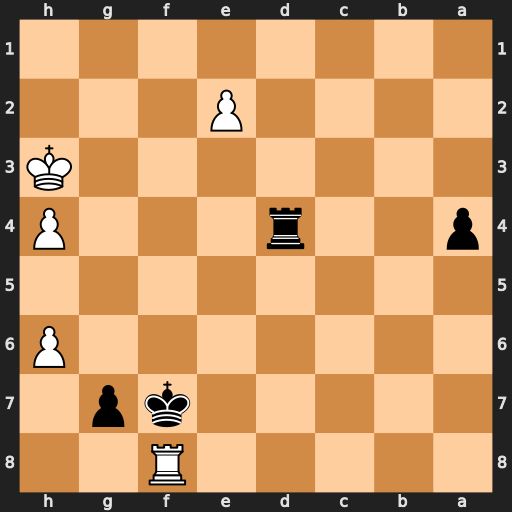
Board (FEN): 5R2/5kp1/7P/8/p2r3P/7K/4P3/8
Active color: b
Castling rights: -
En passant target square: -
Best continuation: Kxf8 h7 Rxh4+ Kxh4 g5+ Kg3 Kg7